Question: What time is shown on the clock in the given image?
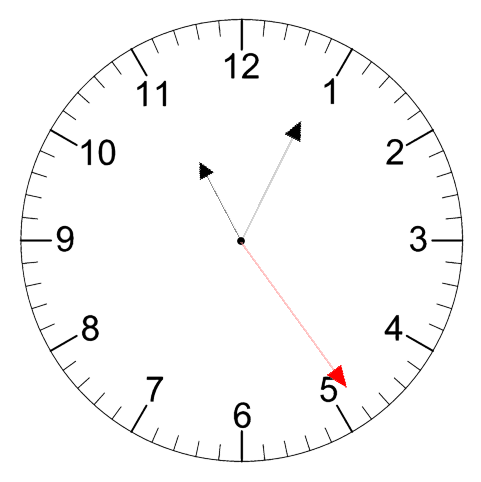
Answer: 11:04:24